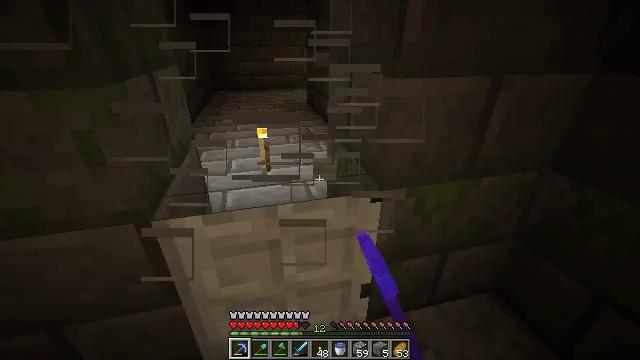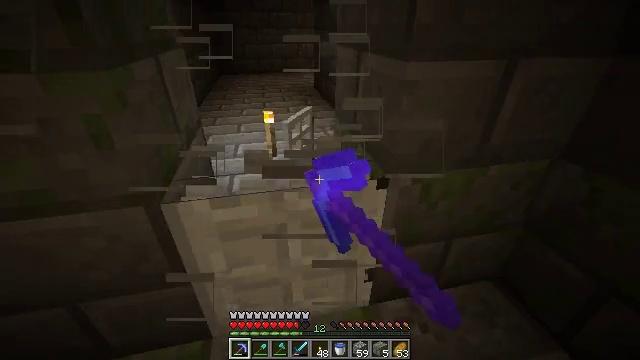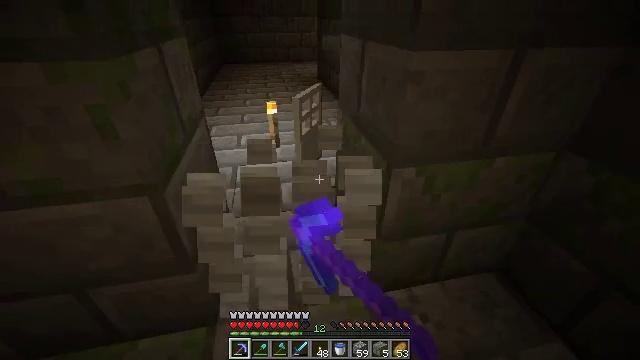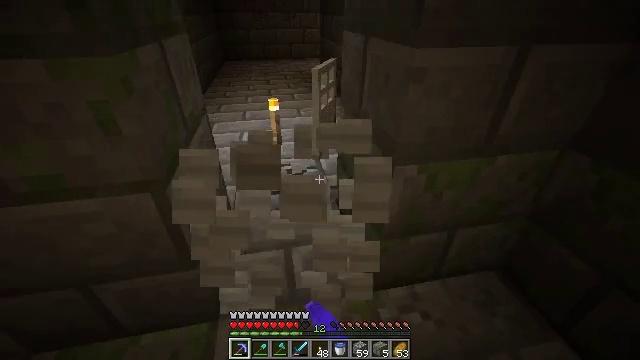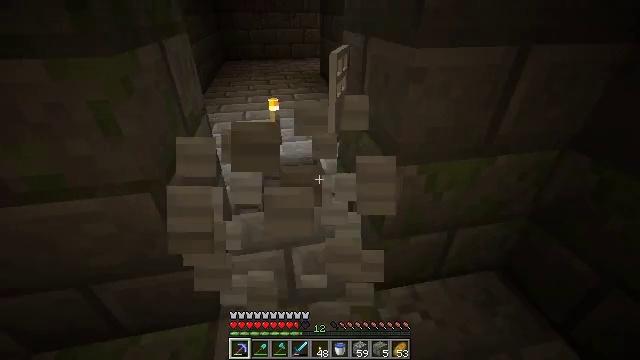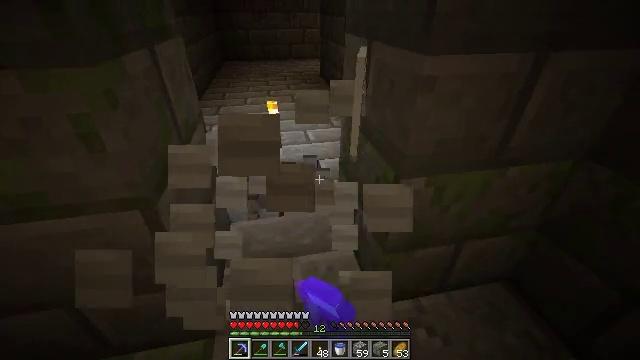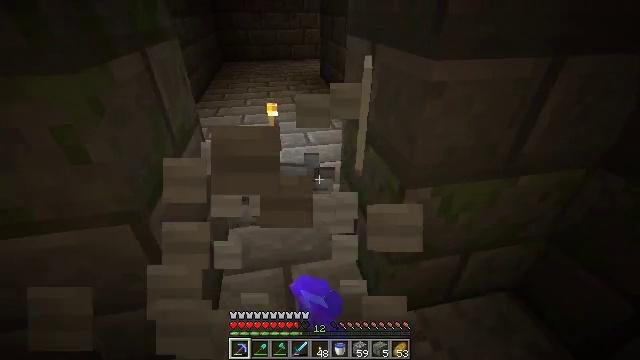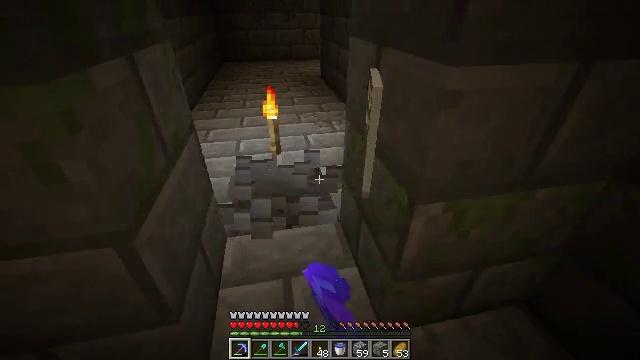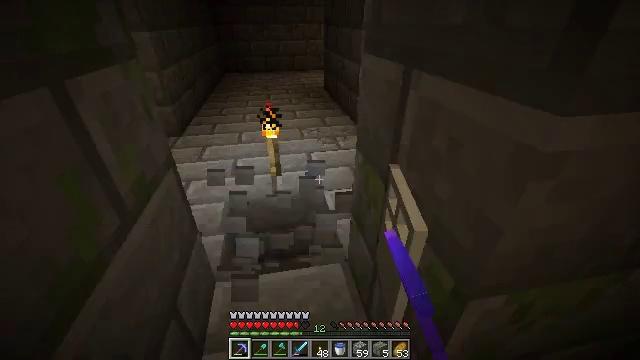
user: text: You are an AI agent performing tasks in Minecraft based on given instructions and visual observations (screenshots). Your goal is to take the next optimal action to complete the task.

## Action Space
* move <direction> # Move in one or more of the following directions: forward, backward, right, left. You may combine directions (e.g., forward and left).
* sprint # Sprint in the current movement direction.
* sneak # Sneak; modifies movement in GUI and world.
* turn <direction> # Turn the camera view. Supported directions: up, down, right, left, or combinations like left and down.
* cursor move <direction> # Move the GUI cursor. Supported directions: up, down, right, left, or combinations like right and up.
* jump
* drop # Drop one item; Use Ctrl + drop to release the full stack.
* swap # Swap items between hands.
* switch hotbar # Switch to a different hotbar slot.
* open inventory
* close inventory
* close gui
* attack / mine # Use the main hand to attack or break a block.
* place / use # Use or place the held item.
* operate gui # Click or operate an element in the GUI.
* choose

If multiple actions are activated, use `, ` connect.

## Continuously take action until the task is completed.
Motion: motion action
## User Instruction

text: Break the stone bricks to collect them.
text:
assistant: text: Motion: turn left and down, attack / mine
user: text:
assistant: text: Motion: turn down, attack / mine
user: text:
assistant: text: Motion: attack / mine
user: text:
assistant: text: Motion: attack / mine
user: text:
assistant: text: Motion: move forward, attack / mine
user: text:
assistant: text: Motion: move forward
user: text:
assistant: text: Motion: move forward
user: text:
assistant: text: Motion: move forward, turn up
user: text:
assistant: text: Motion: no_op